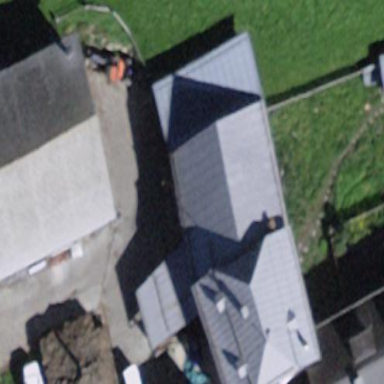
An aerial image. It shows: Gabled building with the roof oriented along its structure.